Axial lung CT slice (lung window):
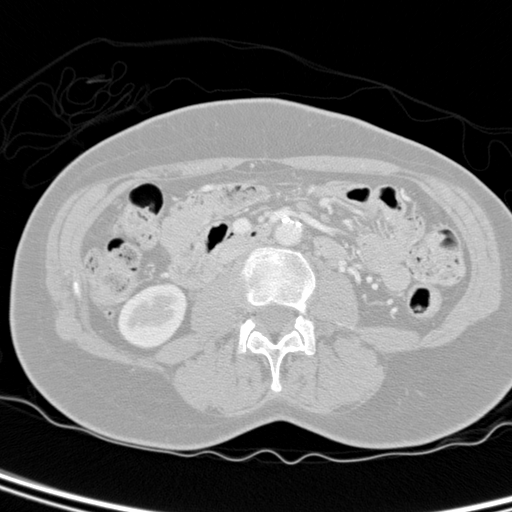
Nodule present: no